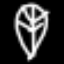
Label: leaf